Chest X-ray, AP view. Patient: 15 years old, sex M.
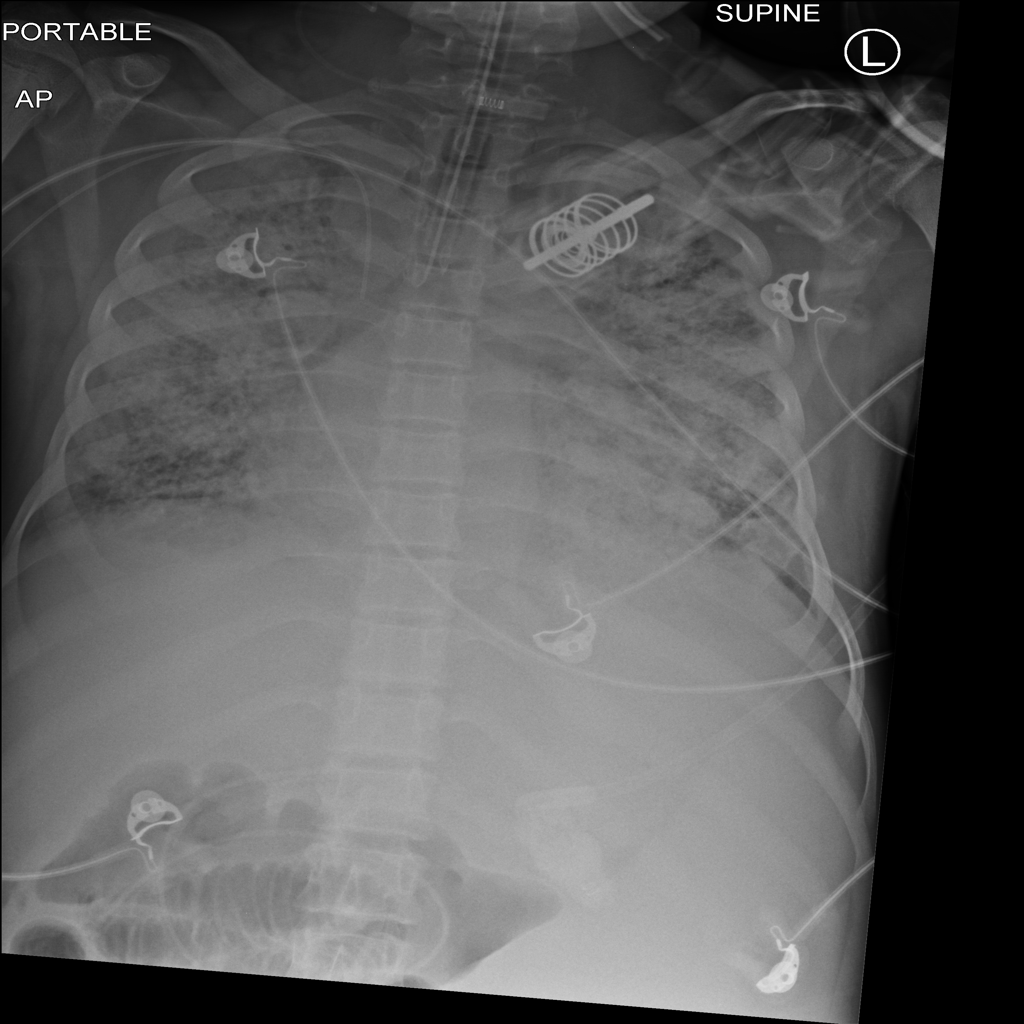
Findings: Infiltration